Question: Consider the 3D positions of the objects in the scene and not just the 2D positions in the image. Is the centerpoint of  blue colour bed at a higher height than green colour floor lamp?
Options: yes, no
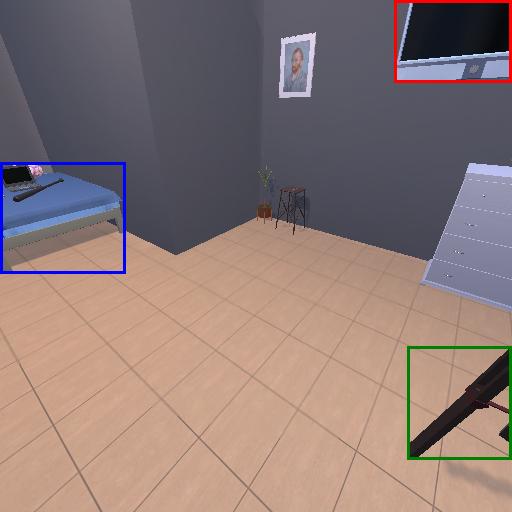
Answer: yes